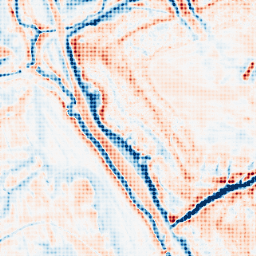
Category: edge_preserving
Decomposition family: bilateral
Decomposition parameters: d: 21
sigma_color: 75
sigma_space: 100
Upsampling method: sinc_blackman
Upsampling parameters: scale: 4
kernel_size: 4
Upsampling scale: 4